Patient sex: M
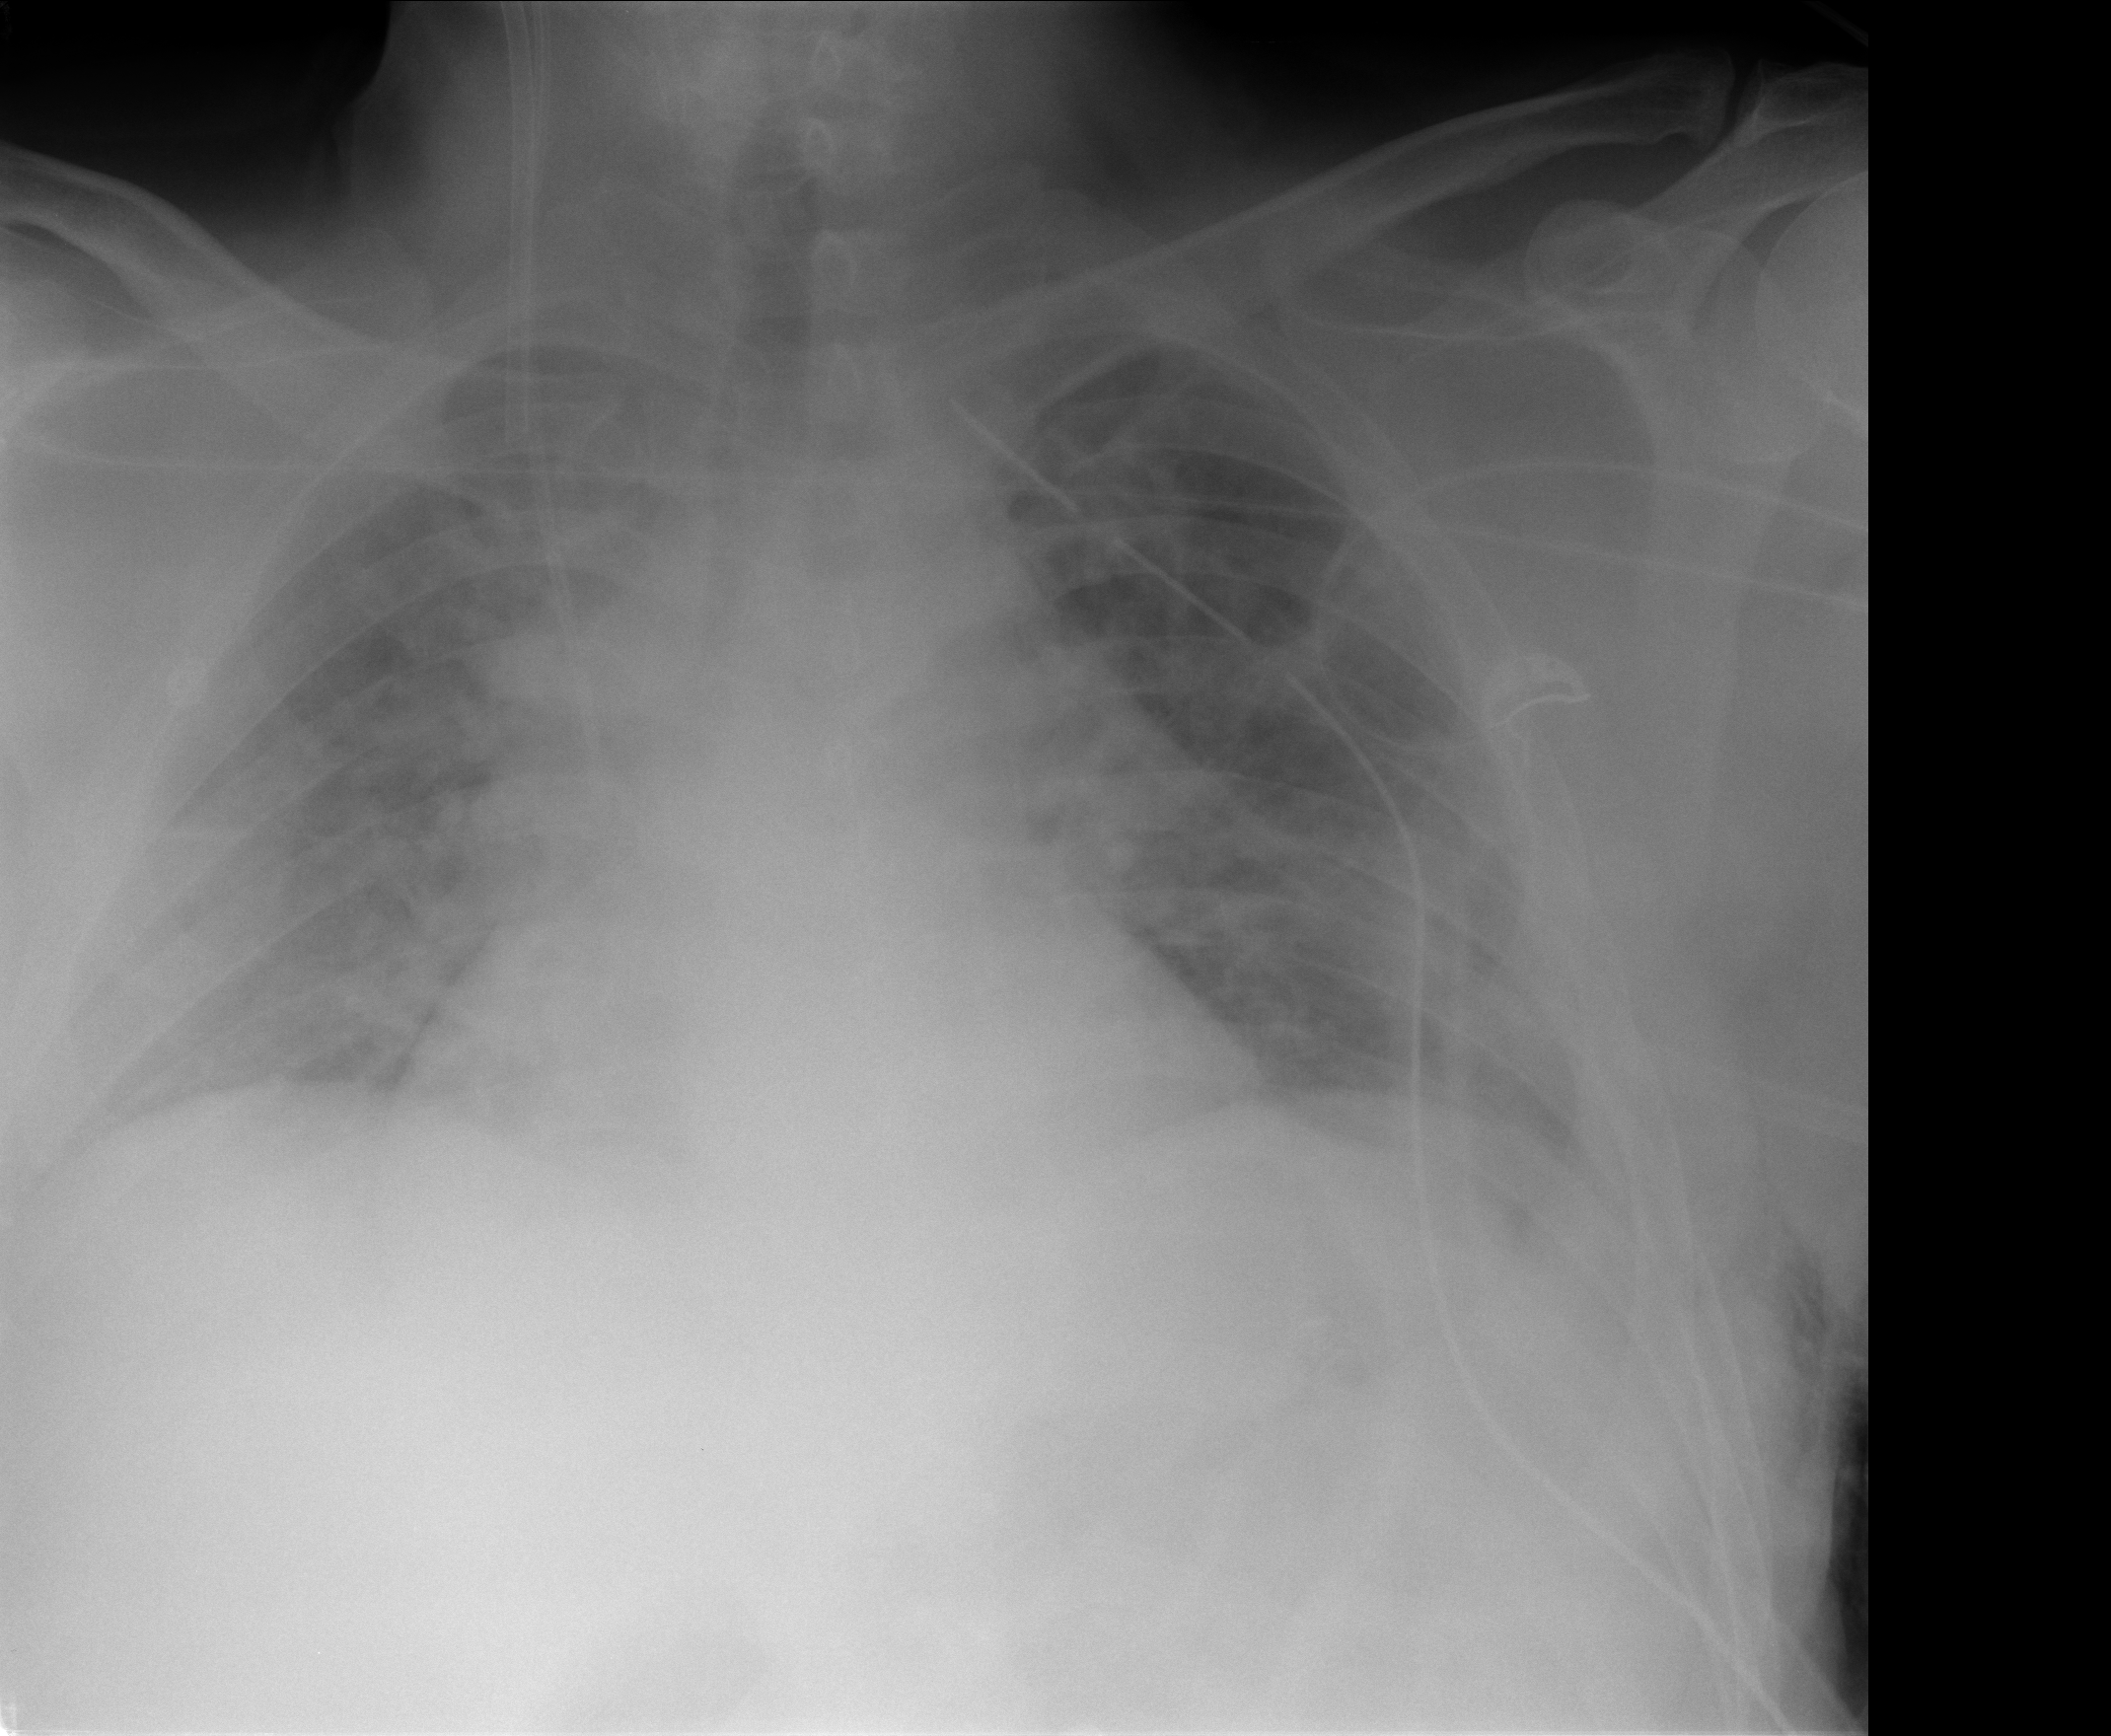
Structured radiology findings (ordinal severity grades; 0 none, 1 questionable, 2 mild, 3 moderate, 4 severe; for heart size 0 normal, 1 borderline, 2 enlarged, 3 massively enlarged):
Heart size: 1
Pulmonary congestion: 2
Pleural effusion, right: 2
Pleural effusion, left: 0
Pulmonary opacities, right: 1
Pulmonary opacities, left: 1
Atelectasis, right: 2
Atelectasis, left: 0